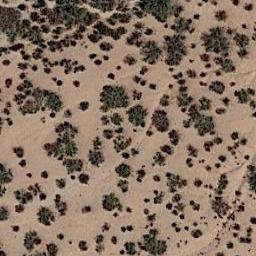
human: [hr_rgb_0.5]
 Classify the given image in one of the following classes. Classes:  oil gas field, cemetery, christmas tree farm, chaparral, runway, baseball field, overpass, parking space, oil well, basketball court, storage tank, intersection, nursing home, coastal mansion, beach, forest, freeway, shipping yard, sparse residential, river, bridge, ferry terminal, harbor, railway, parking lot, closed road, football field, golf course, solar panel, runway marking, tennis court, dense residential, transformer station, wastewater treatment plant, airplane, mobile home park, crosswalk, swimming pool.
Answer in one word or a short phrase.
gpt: chaparral